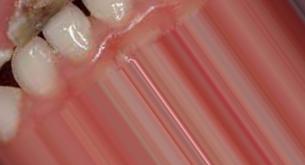
Condition: Caries